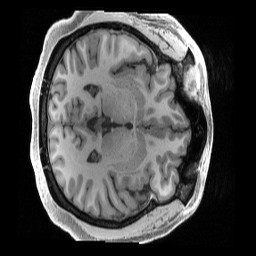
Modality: T1w
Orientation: axial
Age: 28
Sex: female
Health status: ill
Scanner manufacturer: siemens
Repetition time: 2.4 s
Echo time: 0.00231 s